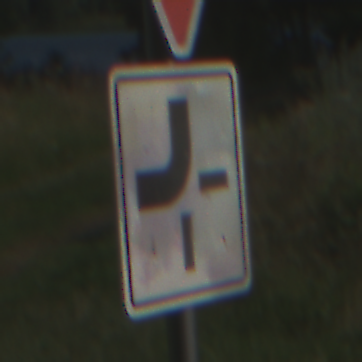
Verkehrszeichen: VerlaufVorfahrtsstrasse2
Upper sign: VorfahrtGewaehren
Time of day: MorningAfternoon
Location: Outdoor (Nature)
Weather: Clear
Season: NotSpecified
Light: Natural